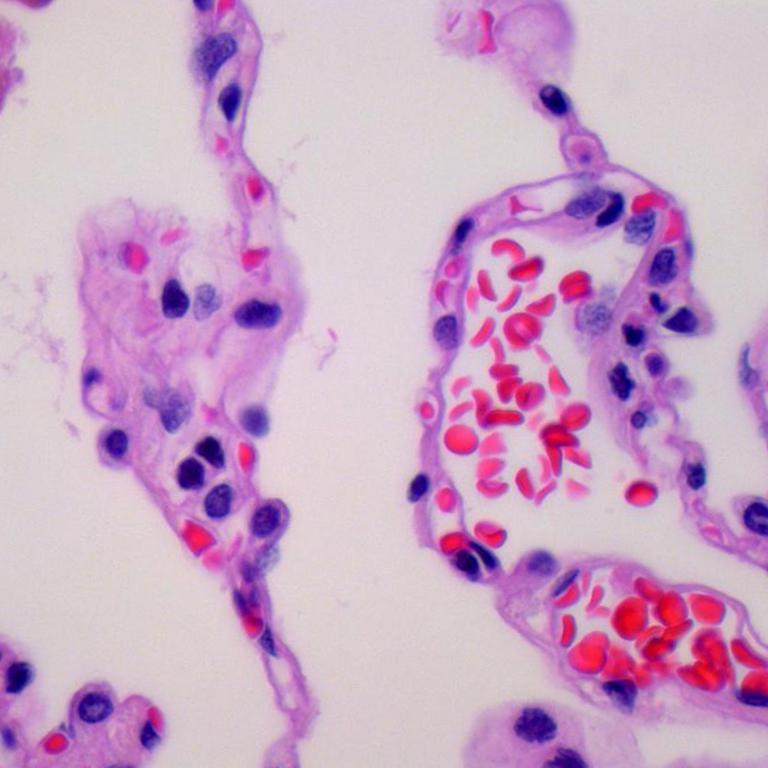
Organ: lung
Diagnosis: benign